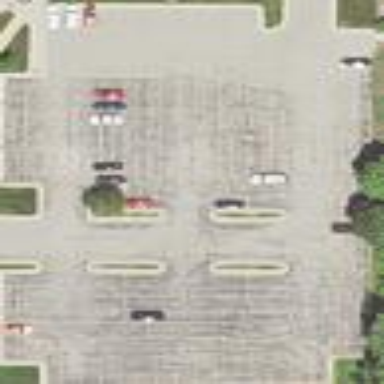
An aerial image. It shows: Parking area.